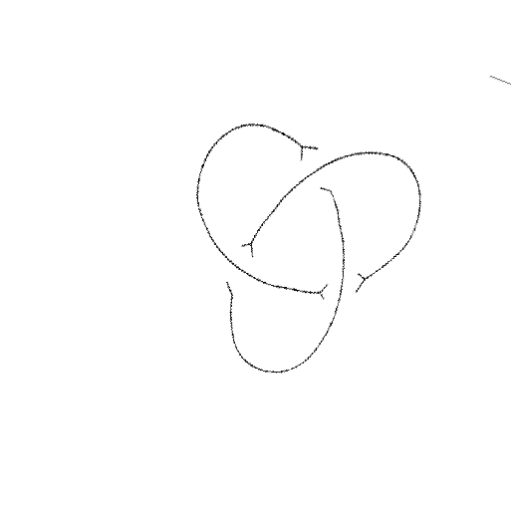
Crossing number: 3